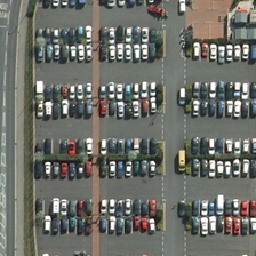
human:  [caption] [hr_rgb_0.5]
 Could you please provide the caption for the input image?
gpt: Three lists of white and blue cars stop next to the road in the parking lot.

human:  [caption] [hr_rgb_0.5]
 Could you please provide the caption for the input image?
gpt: Three white and blue cars were parked in a parking lot by the side of the road.

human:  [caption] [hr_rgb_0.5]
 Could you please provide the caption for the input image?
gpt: There is a crowded parking lot near the road.

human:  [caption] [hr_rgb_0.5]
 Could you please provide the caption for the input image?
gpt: There is a parking lot on the side of the road. The car is very tight.

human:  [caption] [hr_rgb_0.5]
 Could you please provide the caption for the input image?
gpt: There is a parking lot near the street with compact cars.